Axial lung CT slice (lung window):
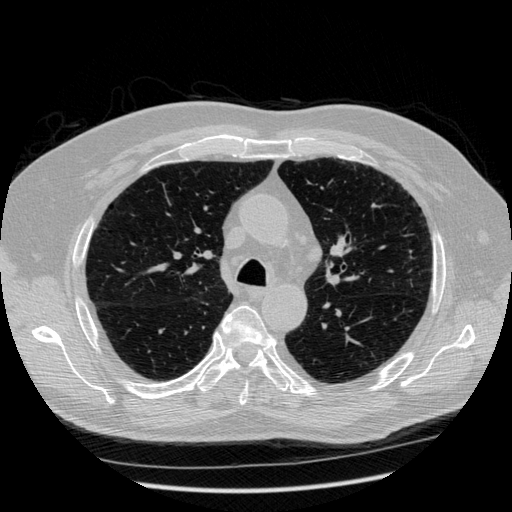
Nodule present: no